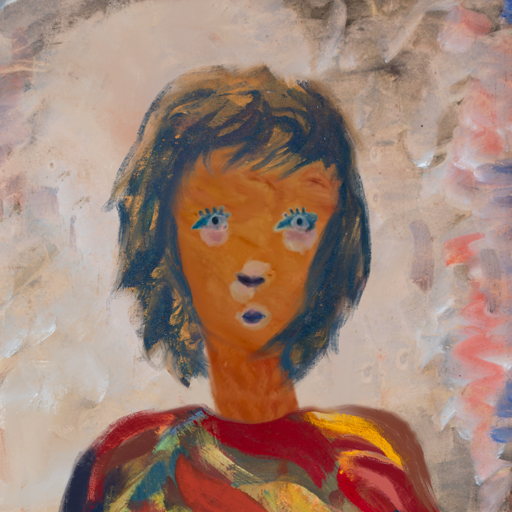
Background: Roy_Bahadur, Head And Neck Front: Pious_Lady, Face Front: Hill_Girl, Bust: Mother_And_Son_Son, Hair Front: InTheSun, Head Accessory: Blank, Second Necklace: Blank, Necklace: Blank, Baby: Blank